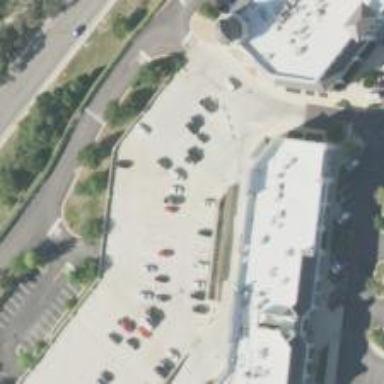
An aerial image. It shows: Multi-storey parking building.